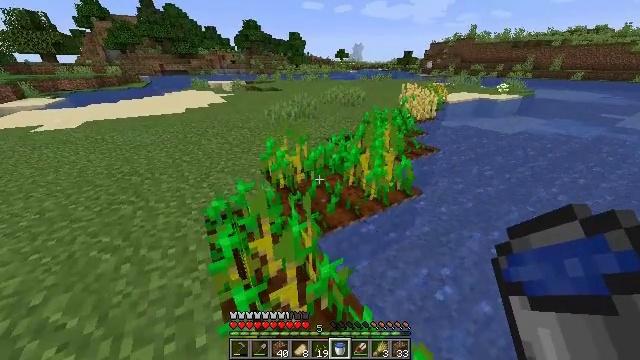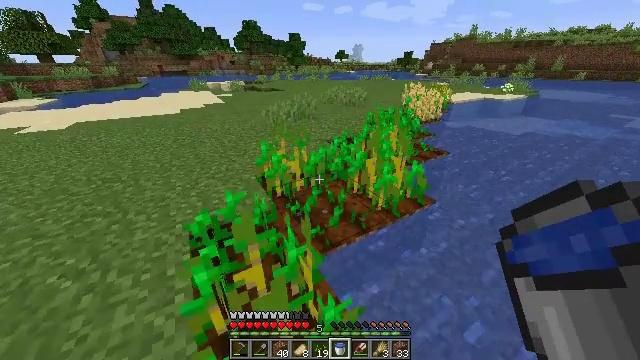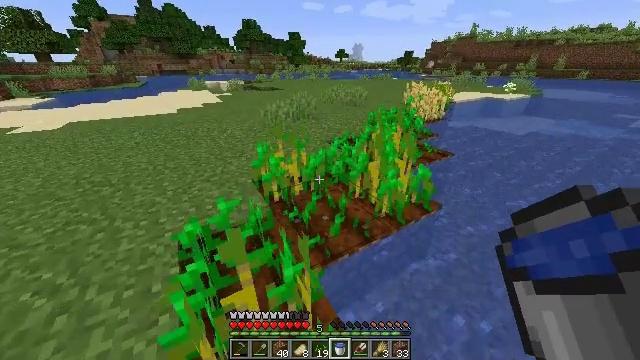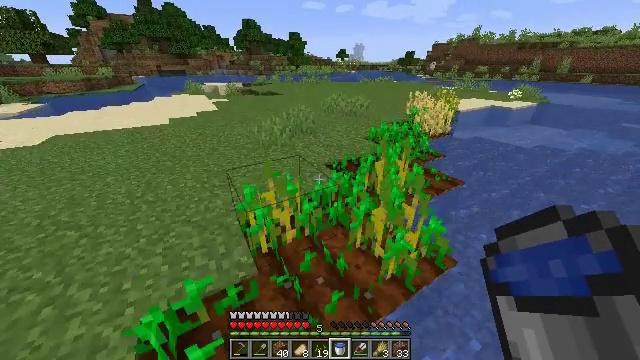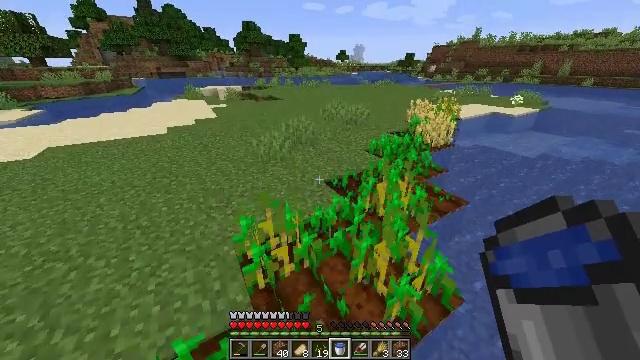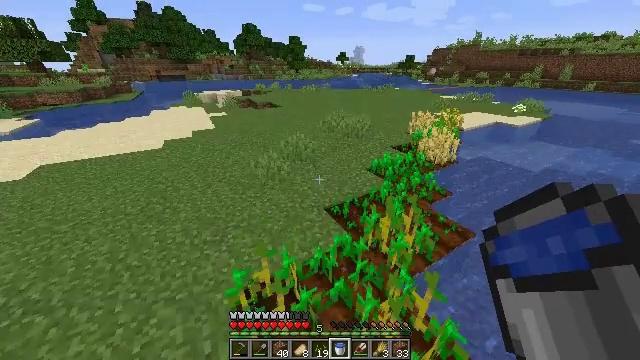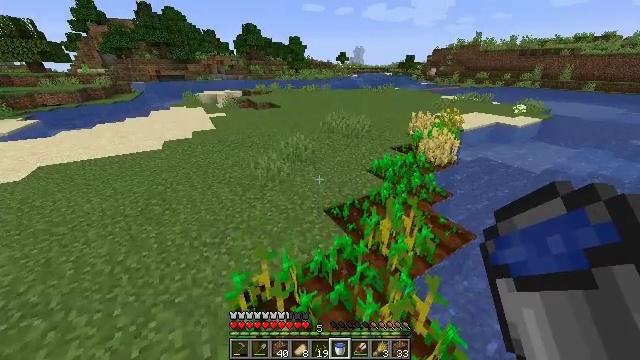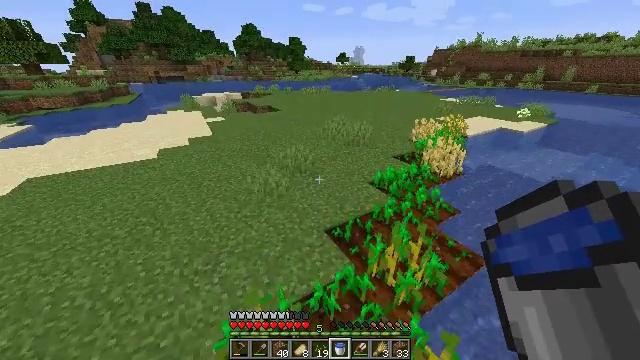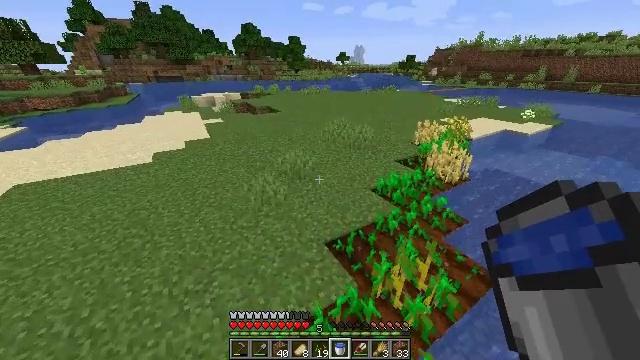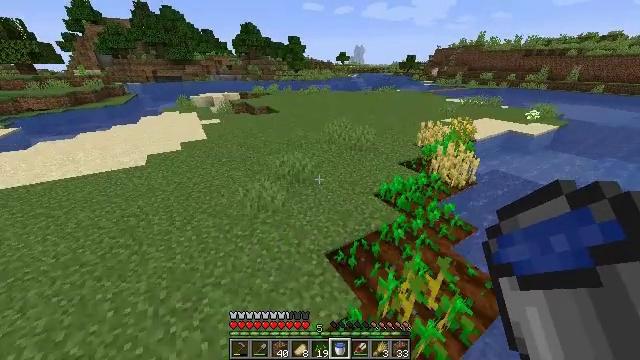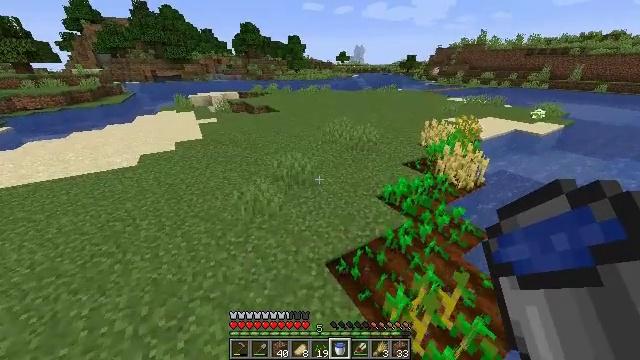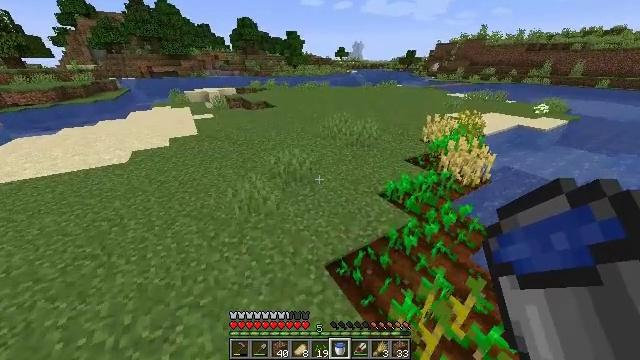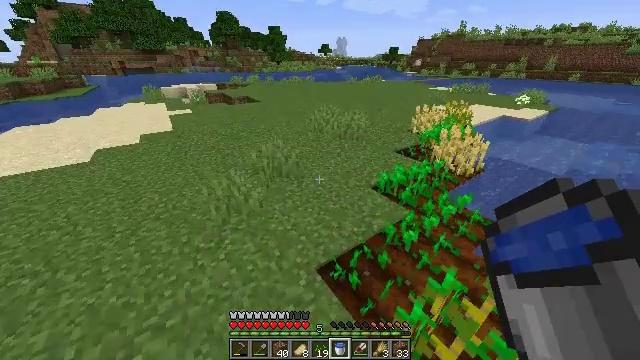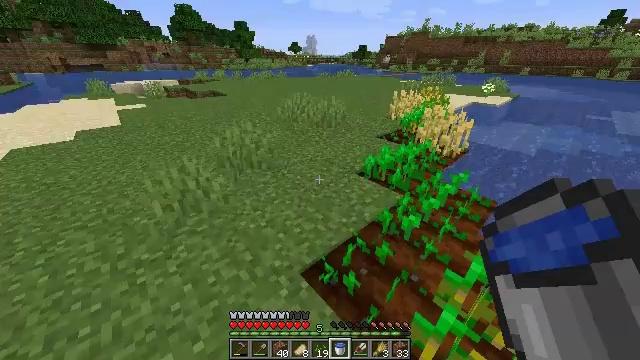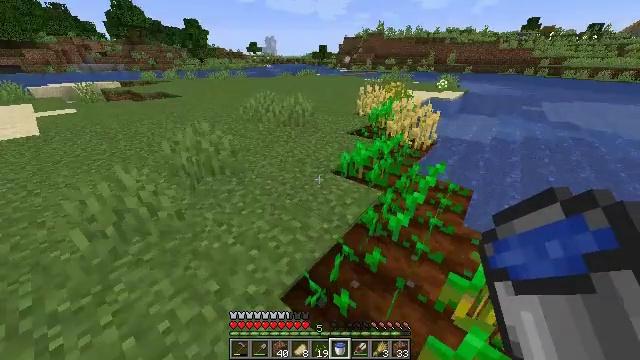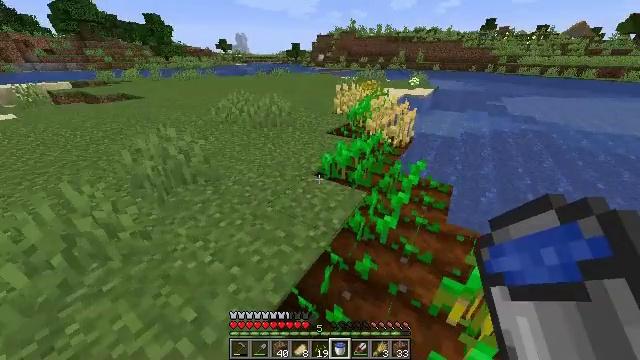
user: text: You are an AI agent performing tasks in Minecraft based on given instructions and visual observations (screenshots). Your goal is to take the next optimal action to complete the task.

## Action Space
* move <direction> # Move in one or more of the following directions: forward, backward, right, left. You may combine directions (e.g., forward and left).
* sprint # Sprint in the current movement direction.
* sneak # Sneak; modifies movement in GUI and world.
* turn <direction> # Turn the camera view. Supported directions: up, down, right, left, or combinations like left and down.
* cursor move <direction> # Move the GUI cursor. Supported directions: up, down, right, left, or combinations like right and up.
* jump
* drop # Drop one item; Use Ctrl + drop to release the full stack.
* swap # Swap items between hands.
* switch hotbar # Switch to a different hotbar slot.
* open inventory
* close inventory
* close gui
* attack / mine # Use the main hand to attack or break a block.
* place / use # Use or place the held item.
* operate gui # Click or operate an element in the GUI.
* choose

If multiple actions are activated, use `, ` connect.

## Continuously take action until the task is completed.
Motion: motion action
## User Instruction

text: Collect wheat crops.
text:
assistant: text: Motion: move forward, sprint
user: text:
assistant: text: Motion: move forward, sprint
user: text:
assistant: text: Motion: move forward, sprint, jump
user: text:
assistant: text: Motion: move forward, sprint, jump
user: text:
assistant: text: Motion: move forward, sprint, jump
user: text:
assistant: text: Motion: move forward, jump
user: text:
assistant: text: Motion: move forward
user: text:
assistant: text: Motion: move forward
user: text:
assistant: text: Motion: move forward
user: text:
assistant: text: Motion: move forward
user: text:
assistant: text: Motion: move forward
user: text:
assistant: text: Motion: move forward, turn right
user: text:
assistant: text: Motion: move forward, turn right
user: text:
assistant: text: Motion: move forward, turn right
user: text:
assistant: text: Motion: move forward, turn right
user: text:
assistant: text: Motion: move forward, turn right
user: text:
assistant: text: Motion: move forward and move left, turn right
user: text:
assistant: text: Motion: move forward and move left, turn right
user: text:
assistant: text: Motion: move forward and move left, turn right and down
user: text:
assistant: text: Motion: move forward and move left, turn right and down
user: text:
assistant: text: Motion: move forward, turn right and down
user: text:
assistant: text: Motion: move forward, turn right and down
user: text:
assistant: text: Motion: move forward
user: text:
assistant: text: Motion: move forward
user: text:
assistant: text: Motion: move forward
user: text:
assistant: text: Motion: move forward
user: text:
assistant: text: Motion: no_op
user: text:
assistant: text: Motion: turn right
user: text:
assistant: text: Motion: turn right
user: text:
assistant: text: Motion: move forward